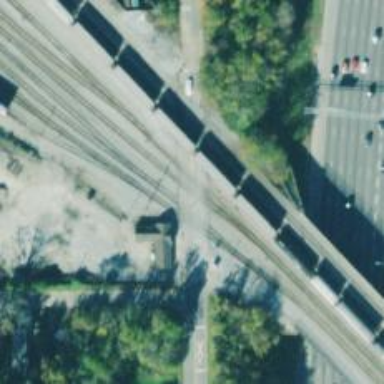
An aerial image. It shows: Level crossing with lights at railway intersection.